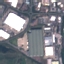
Land use / land cover: Industrial